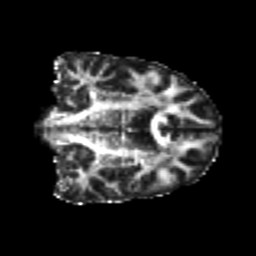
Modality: FA
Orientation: coronal
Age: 23
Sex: female
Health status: healthy
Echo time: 0.074 s